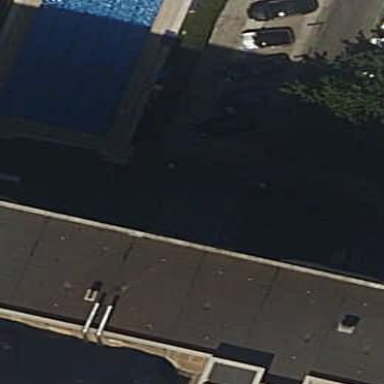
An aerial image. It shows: Swimming pool located in leisure land.